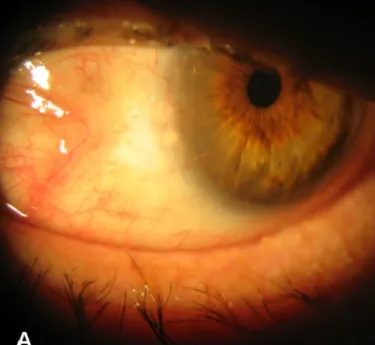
A) One month later, the lesion had decreased.
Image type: ophthalmic_imaging (fundus_photograph)